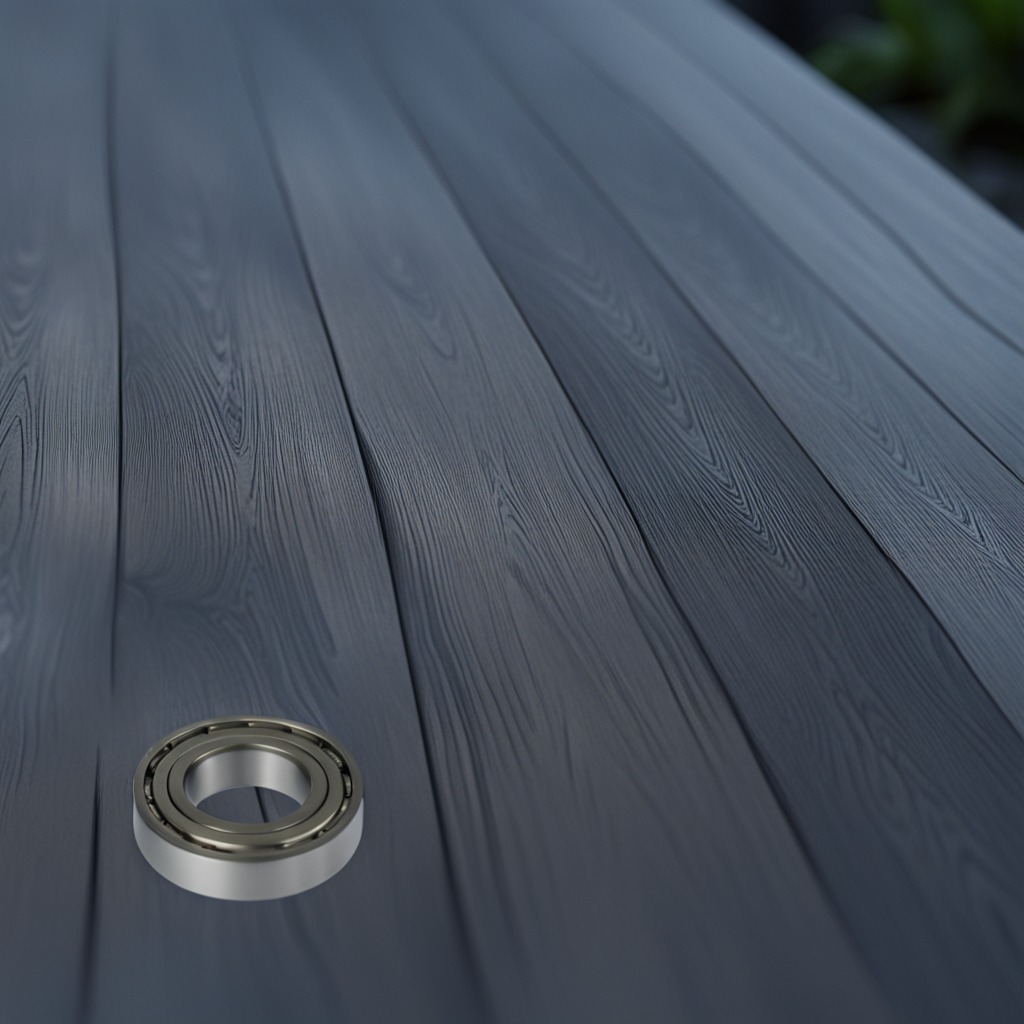
A metal ball bearing is lying on the table.